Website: home-depot
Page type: delivery-shipping
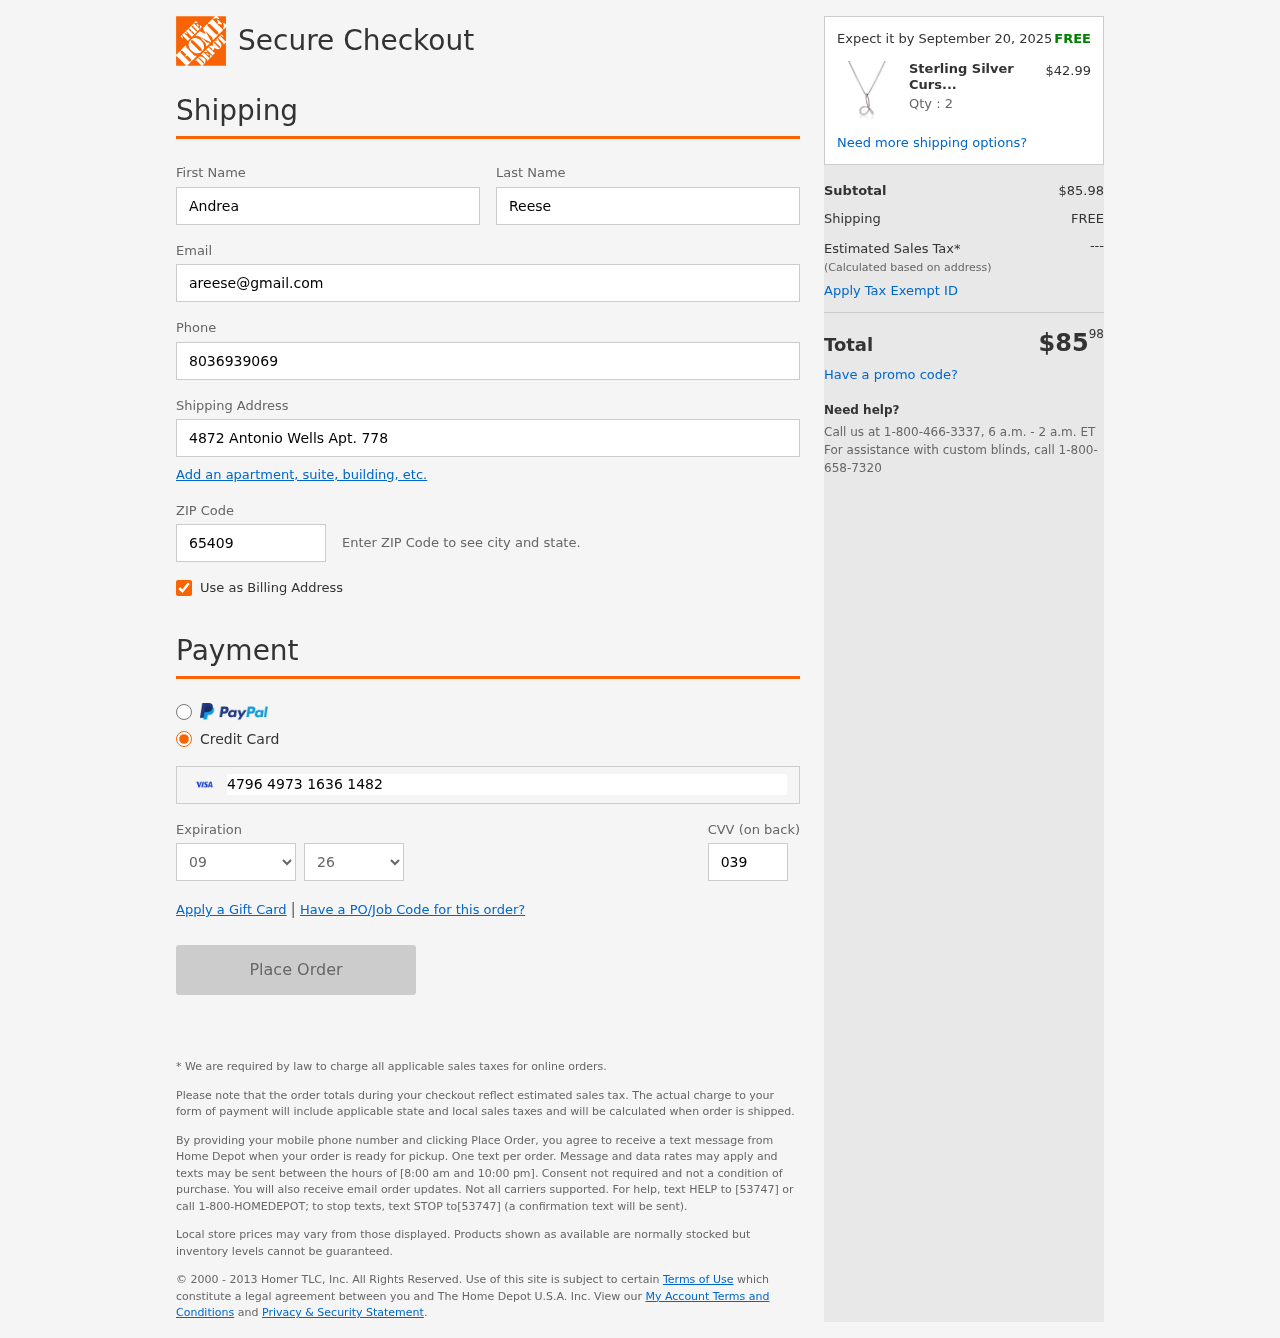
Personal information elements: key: PII_CARD_CVV
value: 039
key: PII_CARD_EXPIRY_MONTH
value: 09
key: PII_CARD_EXPIRY_YEAR
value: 26
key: PII_CARD_NUMBER
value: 4796 4973 1636 1482
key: PII_EMAIL
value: areese@gmail.com
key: PII_FIRSTNAME
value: Andrea
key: PII_LASTNAME
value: Reese
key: PII_PHONE
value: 8036939069
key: PII_POSTCODE
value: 65409
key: PII_STREET
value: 4872 Antonio Wells Apt. 778
Product elements: key: PRODUCT1_NAME
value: Sterling Silver Cursive Script Initial "D" Pendant Necklace, 18"
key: PRODUCT1_PRICE
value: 42.99
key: PRODUCT1_QUANTITY
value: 2
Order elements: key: ORDER_DELIVERY_DATE
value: Expect it by September 20, 2025
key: ORDER_SUBTOTAL
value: $85.98
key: ORDER_SHIPPING_COST
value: FREE
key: ORDER_TOTAL
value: $8598